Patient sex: M
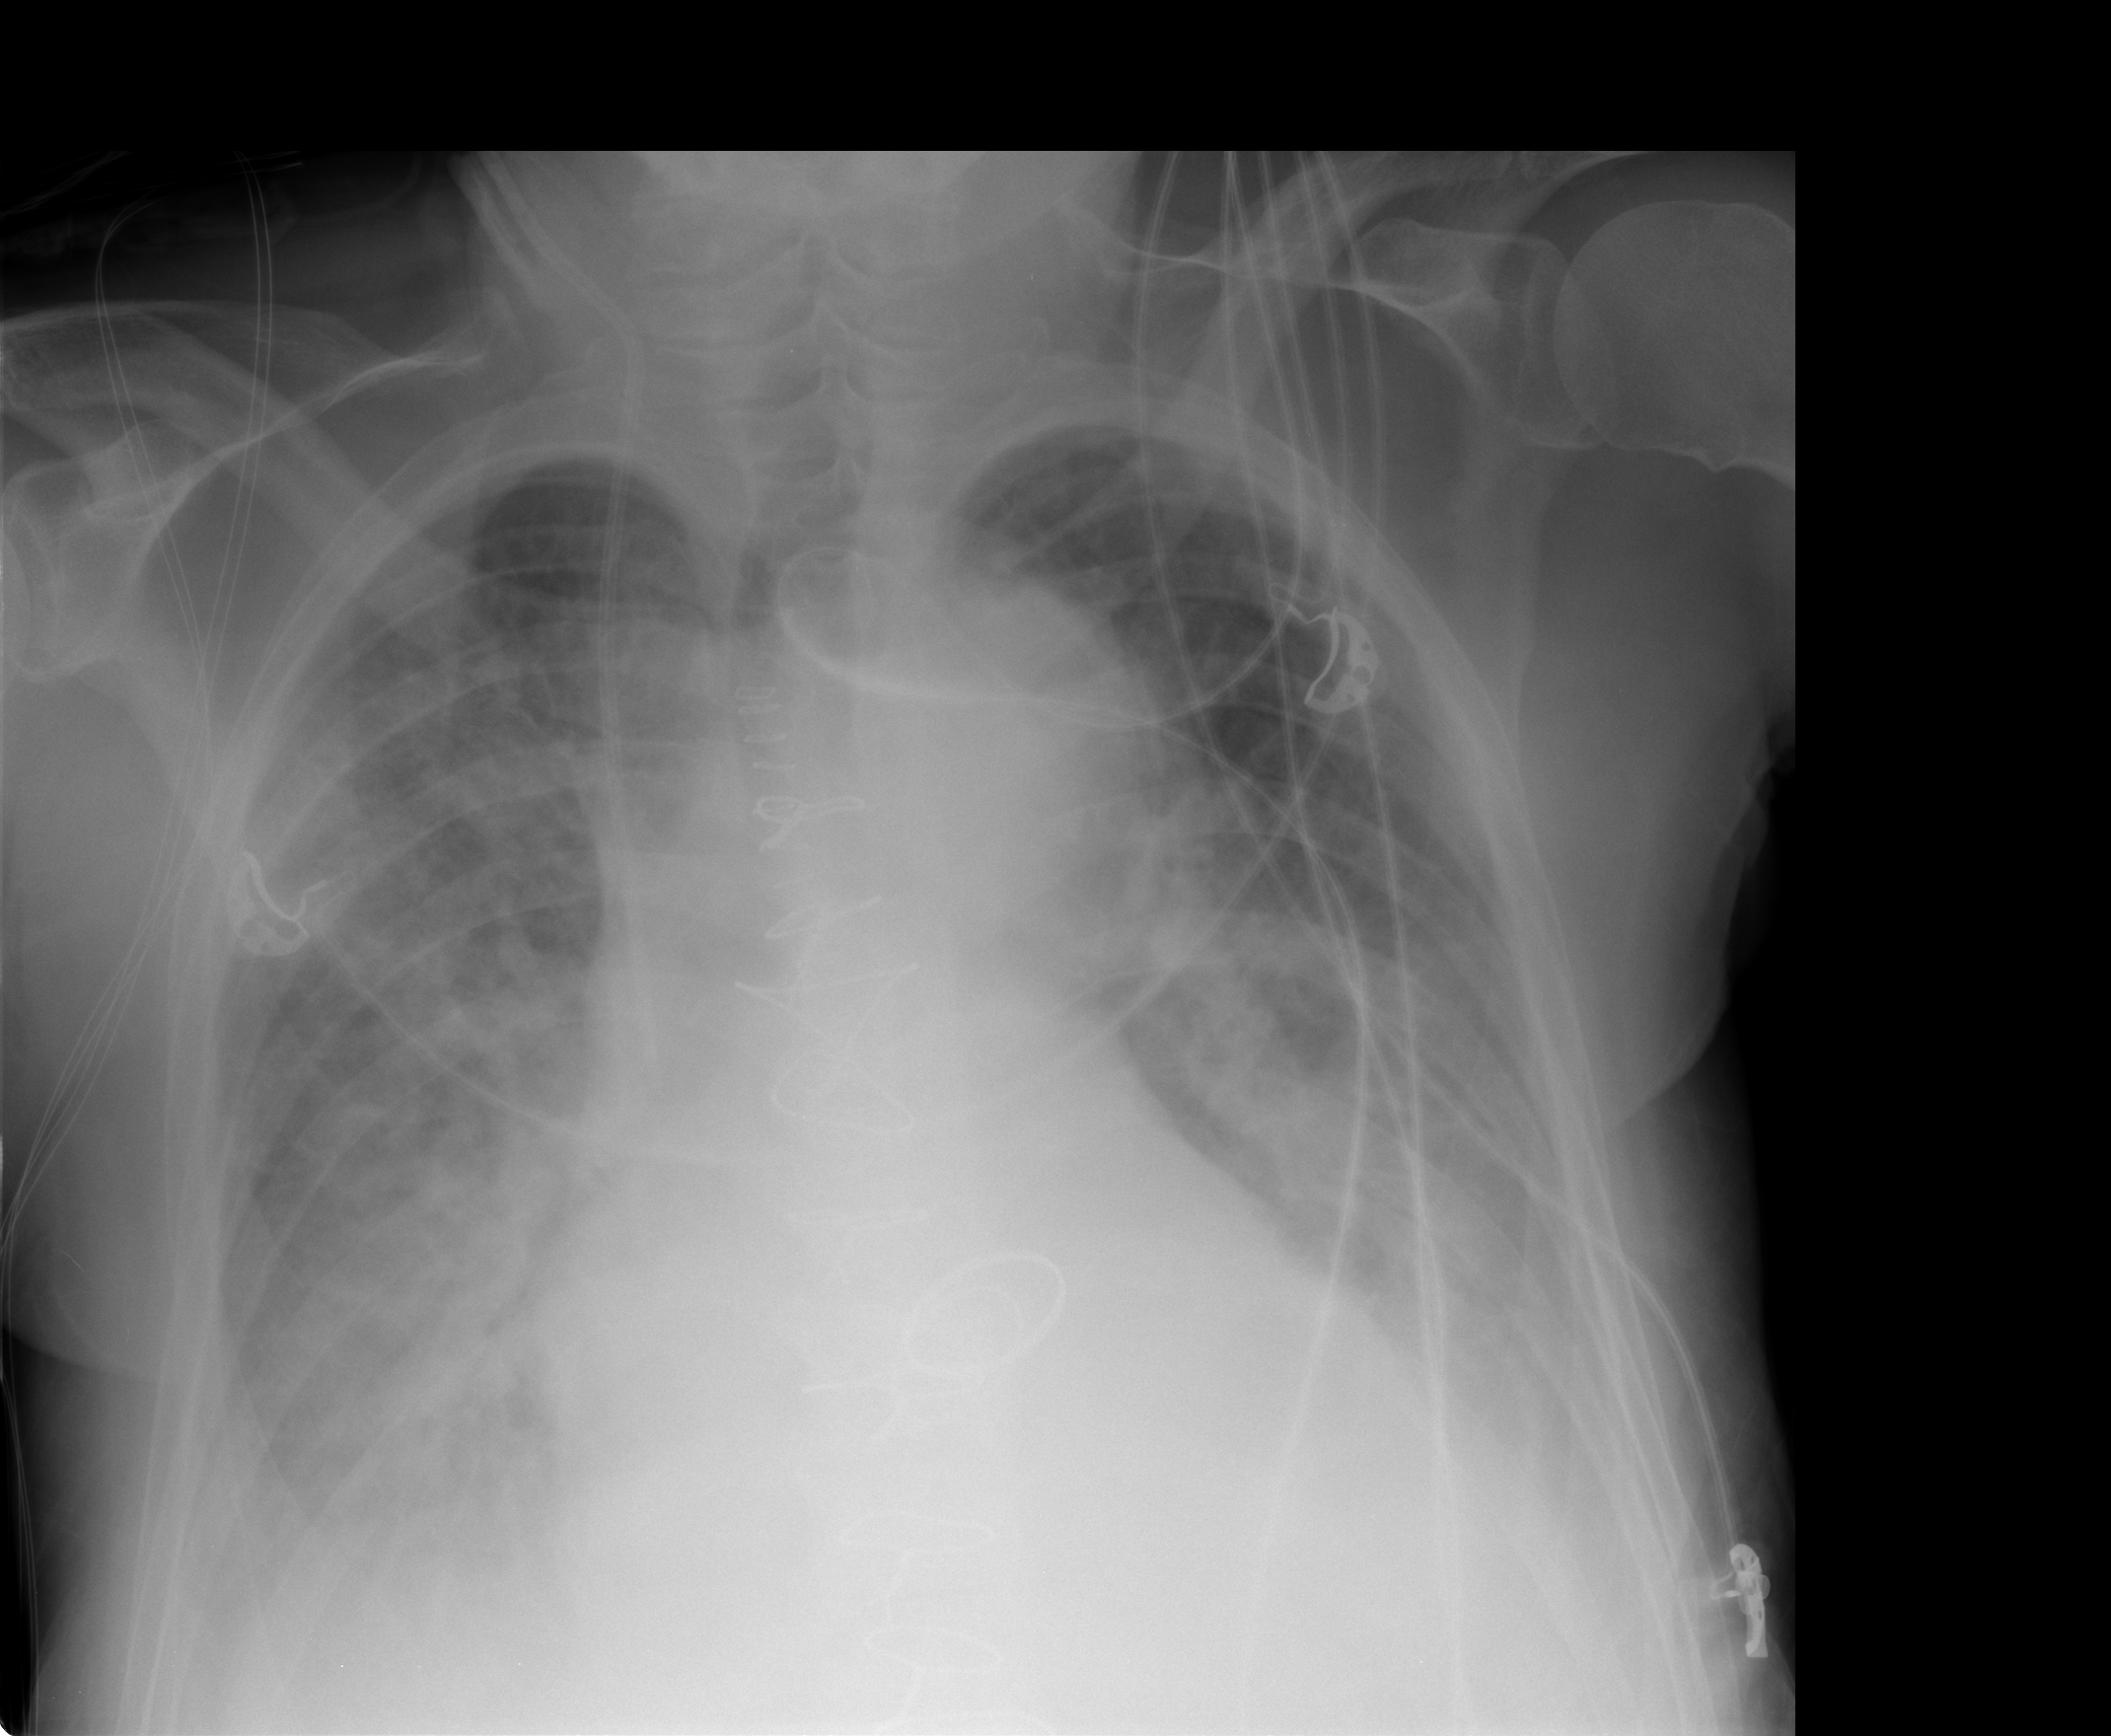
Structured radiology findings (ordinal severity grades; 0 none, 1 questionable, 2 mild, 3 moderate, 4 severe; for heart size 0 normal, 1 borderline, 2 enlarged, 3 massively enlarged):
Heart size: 2
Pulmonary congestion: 2
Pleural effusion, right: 3
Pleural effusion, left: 3
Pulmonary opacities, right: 3
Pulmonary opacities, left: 2
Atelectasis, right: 2
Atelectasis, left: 2